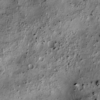
Label: not_dusty